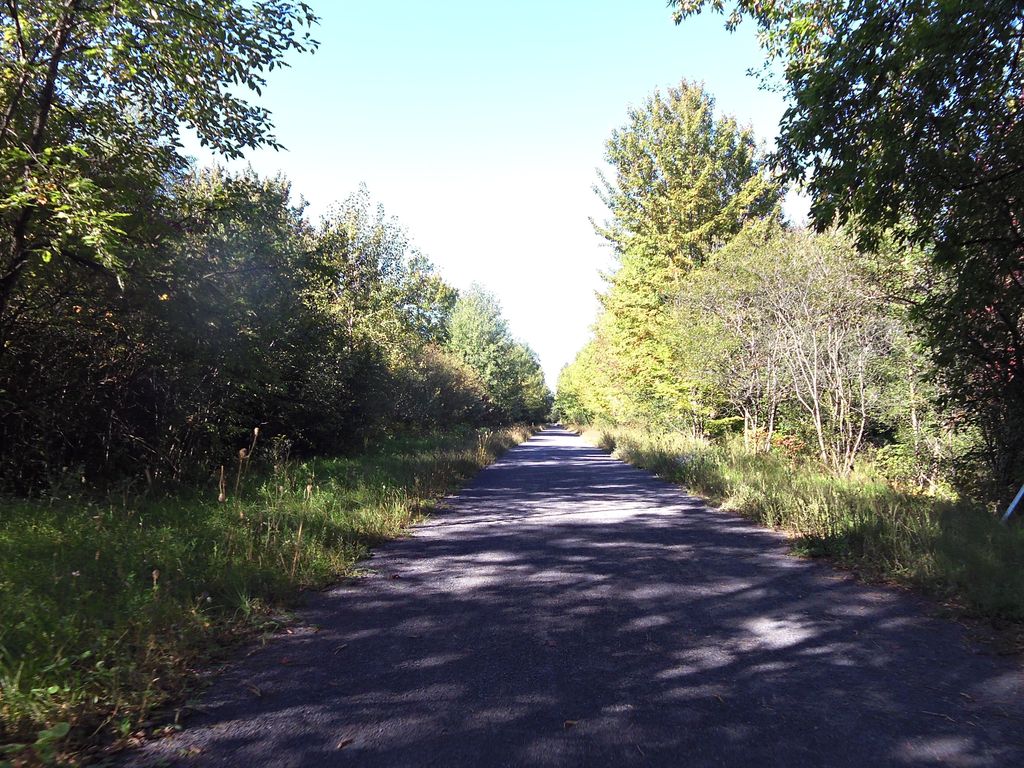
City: ottawa-gatineau